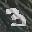
Label: 3